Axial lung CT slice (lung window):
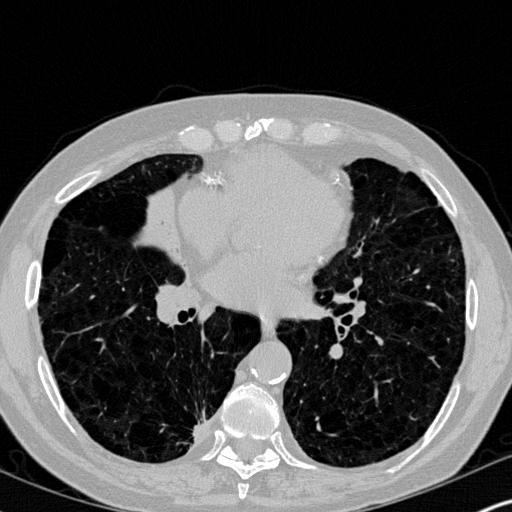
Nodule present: no